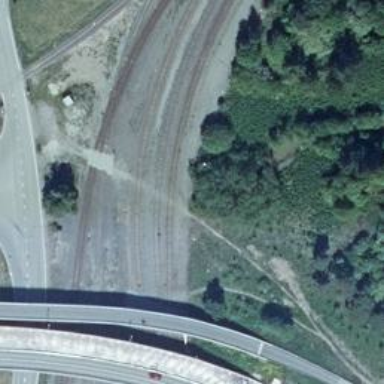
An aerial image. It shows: Disused railway spur line.